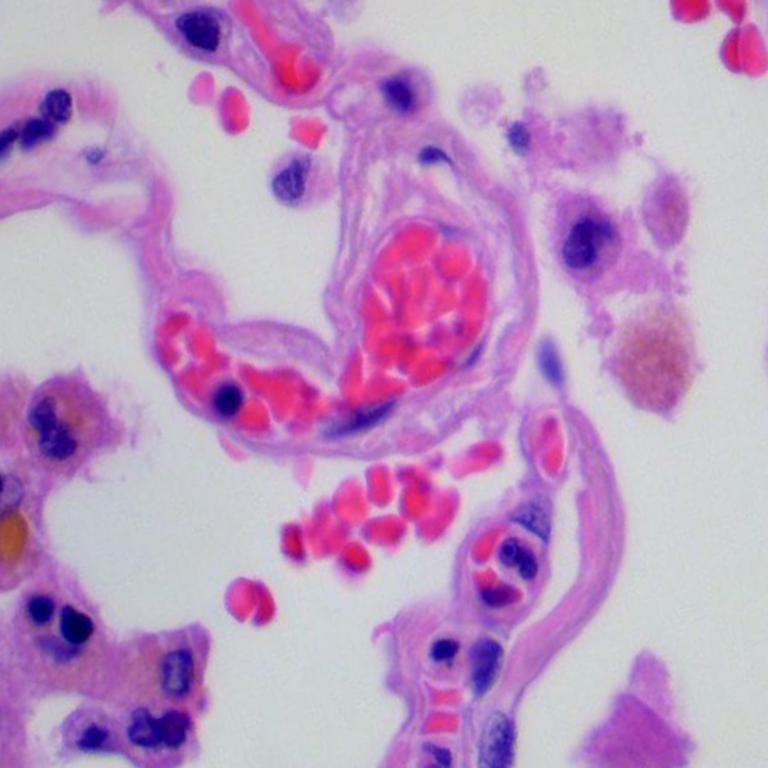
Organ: lung
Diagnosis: benign